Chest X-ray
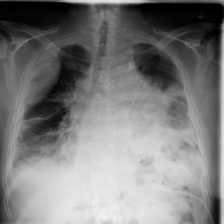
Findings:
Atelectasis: negative
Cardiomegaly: negative
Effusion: positive
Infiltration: negative
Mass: negative
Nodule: negative
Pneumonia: negative
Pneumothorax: negative
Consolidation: negative
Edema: negative
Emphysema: negative
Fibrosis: negative
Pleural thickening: negative
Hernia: negative